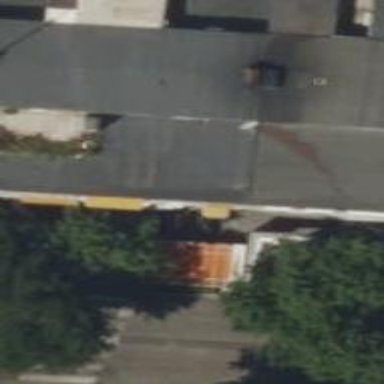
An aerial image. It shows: Cafe.